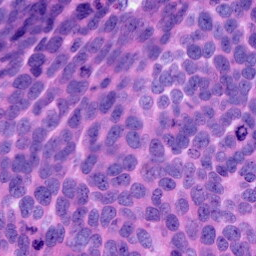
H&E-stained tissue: Ovarian